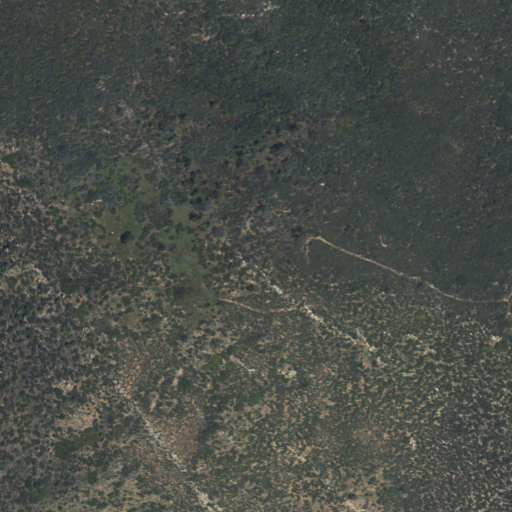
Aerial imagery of mountain in California named Lillian Hill containing shrub and open development